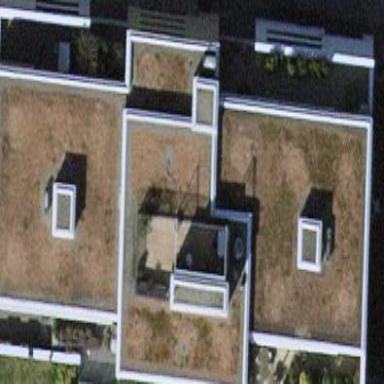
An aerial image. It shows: Building that houses veterinary clinic.